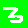
Digit: 3